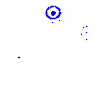
Particle: kaon